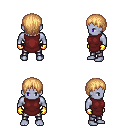
a pixel art fantasy rpg character, male body template, dark elf, purple skin, maroon tunic, metal pants, light blonde plain hairstyle, gold gloves, four views (front, back, left, right), 2x2 character sprite sheet, small pixel art, hard edges, no anti-aliasing